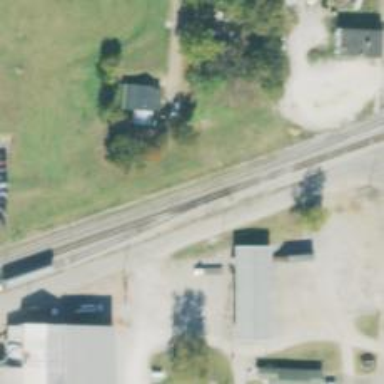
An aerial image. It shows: Rail spur service.